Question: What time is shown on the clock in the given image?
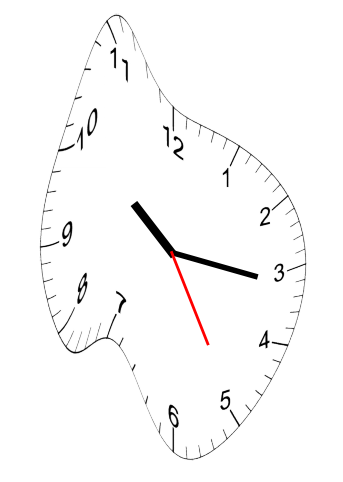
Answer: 10:16:25